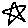
Label: star